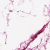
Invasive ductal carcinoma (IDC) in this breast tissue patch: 0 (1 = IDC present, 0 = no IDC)